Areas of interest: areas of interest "Business office"
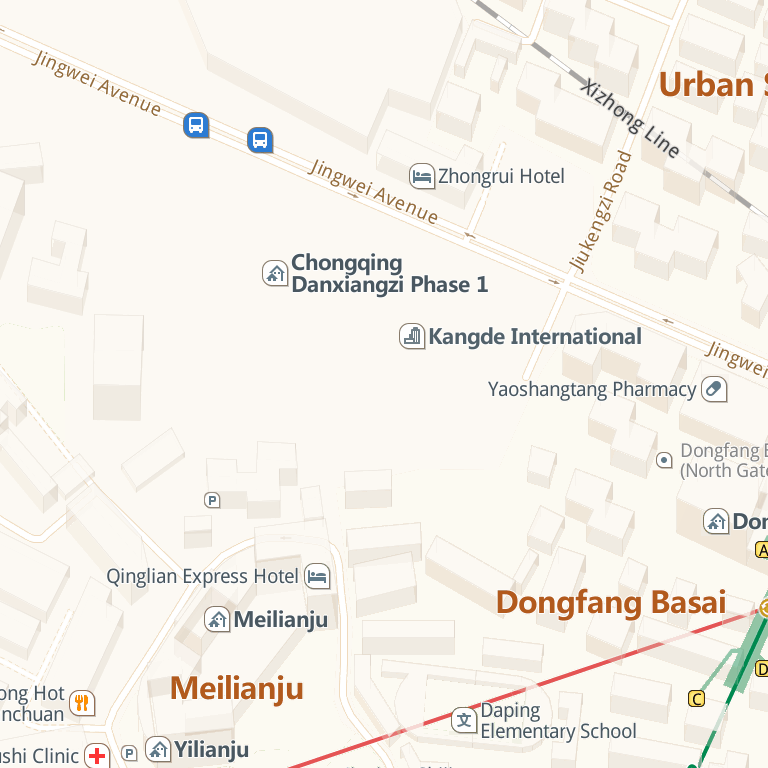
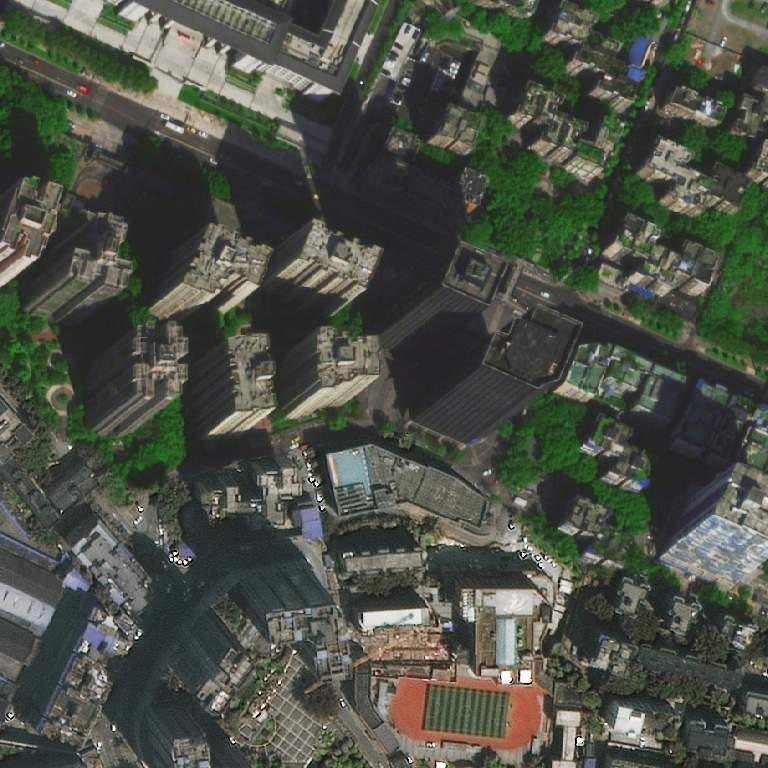